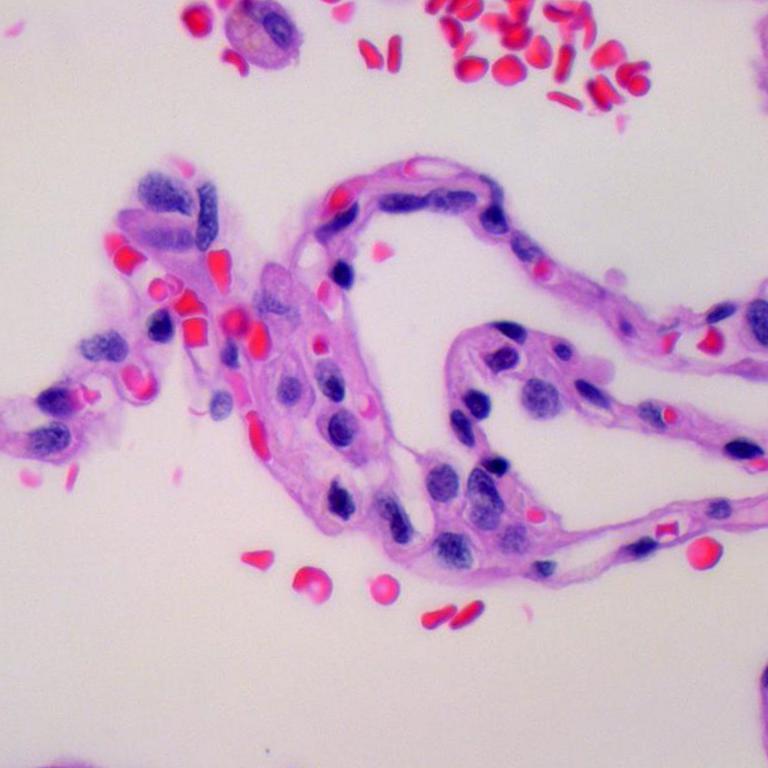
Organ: lung
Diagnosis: benign